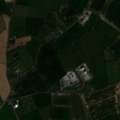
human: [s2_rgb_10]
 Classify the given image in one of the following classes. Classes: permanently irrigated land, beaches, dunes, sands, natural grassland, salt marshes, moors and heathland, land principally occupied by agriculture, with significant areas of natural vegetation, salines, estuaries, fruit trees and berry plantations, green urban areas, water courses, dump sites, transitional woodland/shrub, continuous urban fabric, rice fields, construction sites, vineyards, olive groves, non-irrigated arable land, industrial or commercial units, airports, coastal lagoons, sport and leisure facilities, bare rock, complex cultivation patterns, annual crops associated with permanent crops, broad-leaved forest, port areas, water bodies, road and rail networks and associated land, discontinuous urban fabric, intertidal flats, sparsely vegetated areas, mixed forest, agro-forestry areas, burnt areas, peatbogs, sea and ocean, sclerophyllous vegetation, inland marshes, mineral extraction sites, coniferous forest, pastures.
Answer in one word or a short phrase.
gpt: discontinuous urban fabric, non-irrigated arable land, pastures, land principally occupied by agriculture, with significant areas of natural vegetation